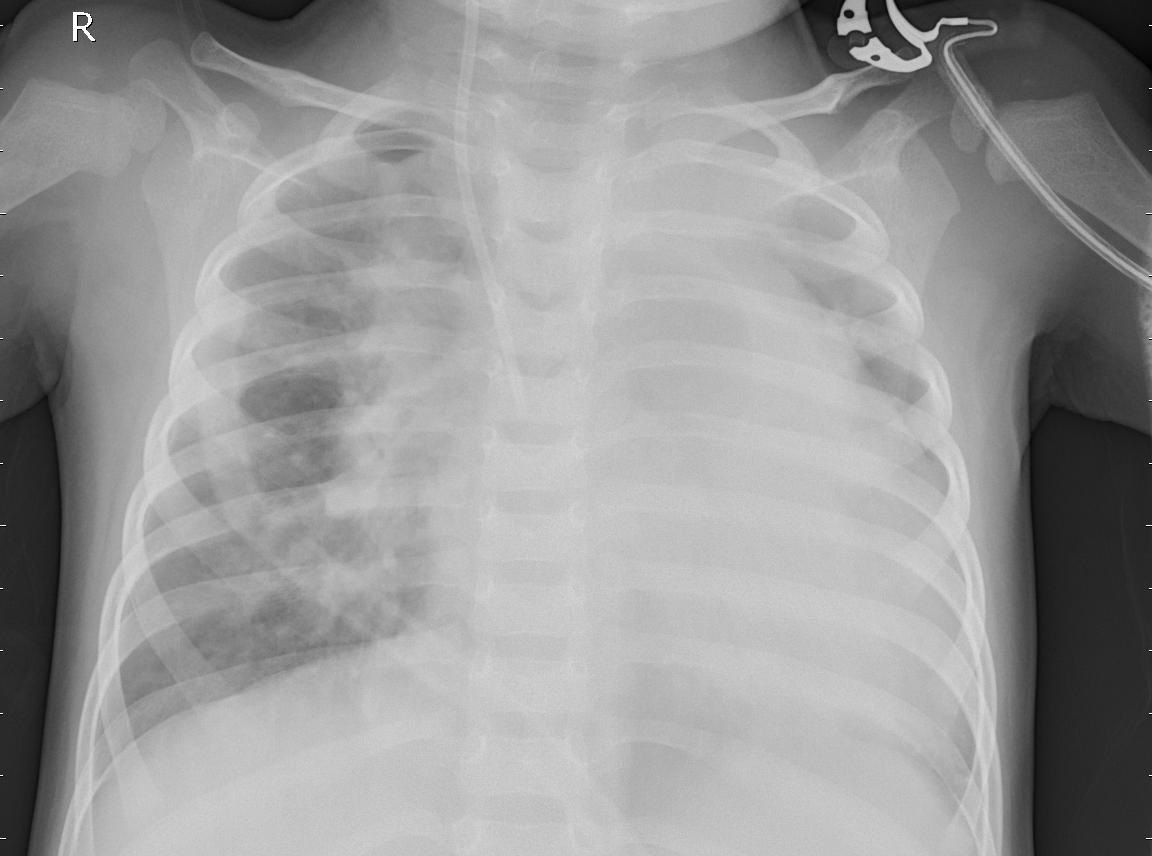
Diagnosis: PNEUMONIA